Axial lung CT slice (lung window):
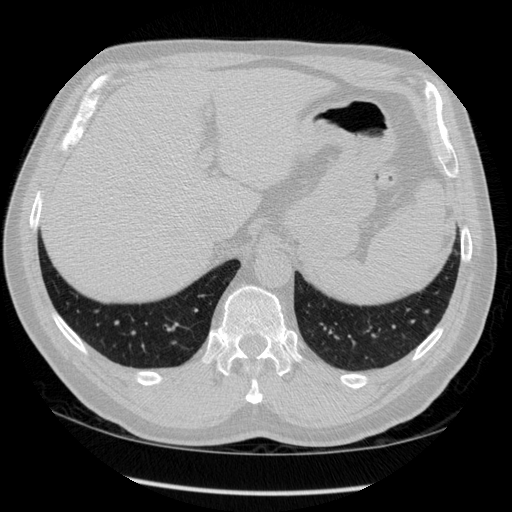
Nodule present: no